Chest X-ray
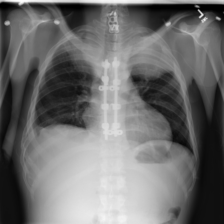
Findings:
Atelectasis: negative
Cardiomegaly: negative
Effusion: negative
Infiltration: negative
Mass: positive
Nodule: negative
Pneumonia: negative
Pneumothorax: negative
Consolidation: positive
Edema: negative
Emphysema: negative
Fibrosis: negative
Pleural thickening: negative
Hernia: negative